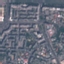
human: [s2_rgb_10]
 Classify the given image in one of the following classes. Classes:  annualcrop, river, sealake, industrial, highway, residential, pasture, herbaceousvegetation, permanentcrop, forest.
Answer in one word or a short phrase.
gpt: Residential